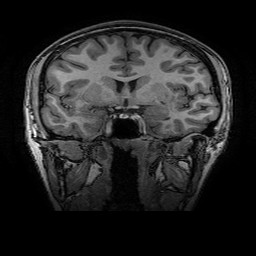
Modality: T1w
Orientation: sagittal
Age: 21
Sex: female
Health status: healthy
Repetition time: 2.53 s
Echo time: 0.0034 s